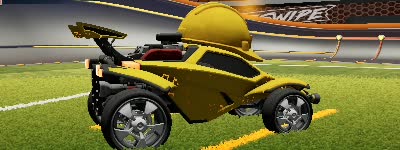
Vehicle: octane